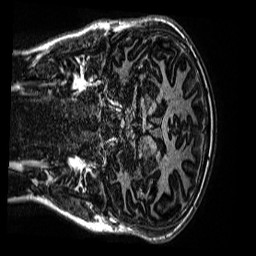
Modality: MP2RAGE
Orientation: coronal
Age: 13
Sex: male
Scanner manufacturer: siemens
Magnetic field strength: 3 T
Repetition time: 4 s
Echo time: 0.00299 s